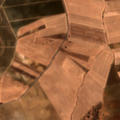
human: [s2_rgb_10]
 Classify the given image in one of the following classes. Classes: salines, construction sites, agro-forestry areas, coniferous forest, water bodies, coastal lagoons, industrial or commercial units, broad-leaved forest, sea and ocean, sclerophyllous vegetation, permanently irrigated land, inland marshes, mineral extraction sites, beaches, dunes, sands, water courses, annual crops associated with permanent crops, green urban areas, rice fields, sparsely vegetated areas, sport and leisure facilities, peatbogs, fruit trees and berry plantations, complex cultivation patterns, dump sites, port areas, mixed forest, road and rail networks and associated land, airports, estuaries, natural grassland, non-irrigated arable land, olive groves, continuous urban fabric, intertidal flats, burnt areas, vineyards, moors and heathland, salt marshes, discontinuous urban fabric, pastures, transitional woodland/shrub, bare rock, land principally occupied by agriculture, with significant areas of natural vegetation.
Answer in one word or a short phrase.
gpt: non-irrigated arable land, vineyards, olive groves, agro-forestry areas